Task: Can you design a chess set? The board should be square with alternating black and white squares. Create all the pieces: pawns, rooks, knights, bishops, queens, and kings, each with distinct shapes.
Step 4483:
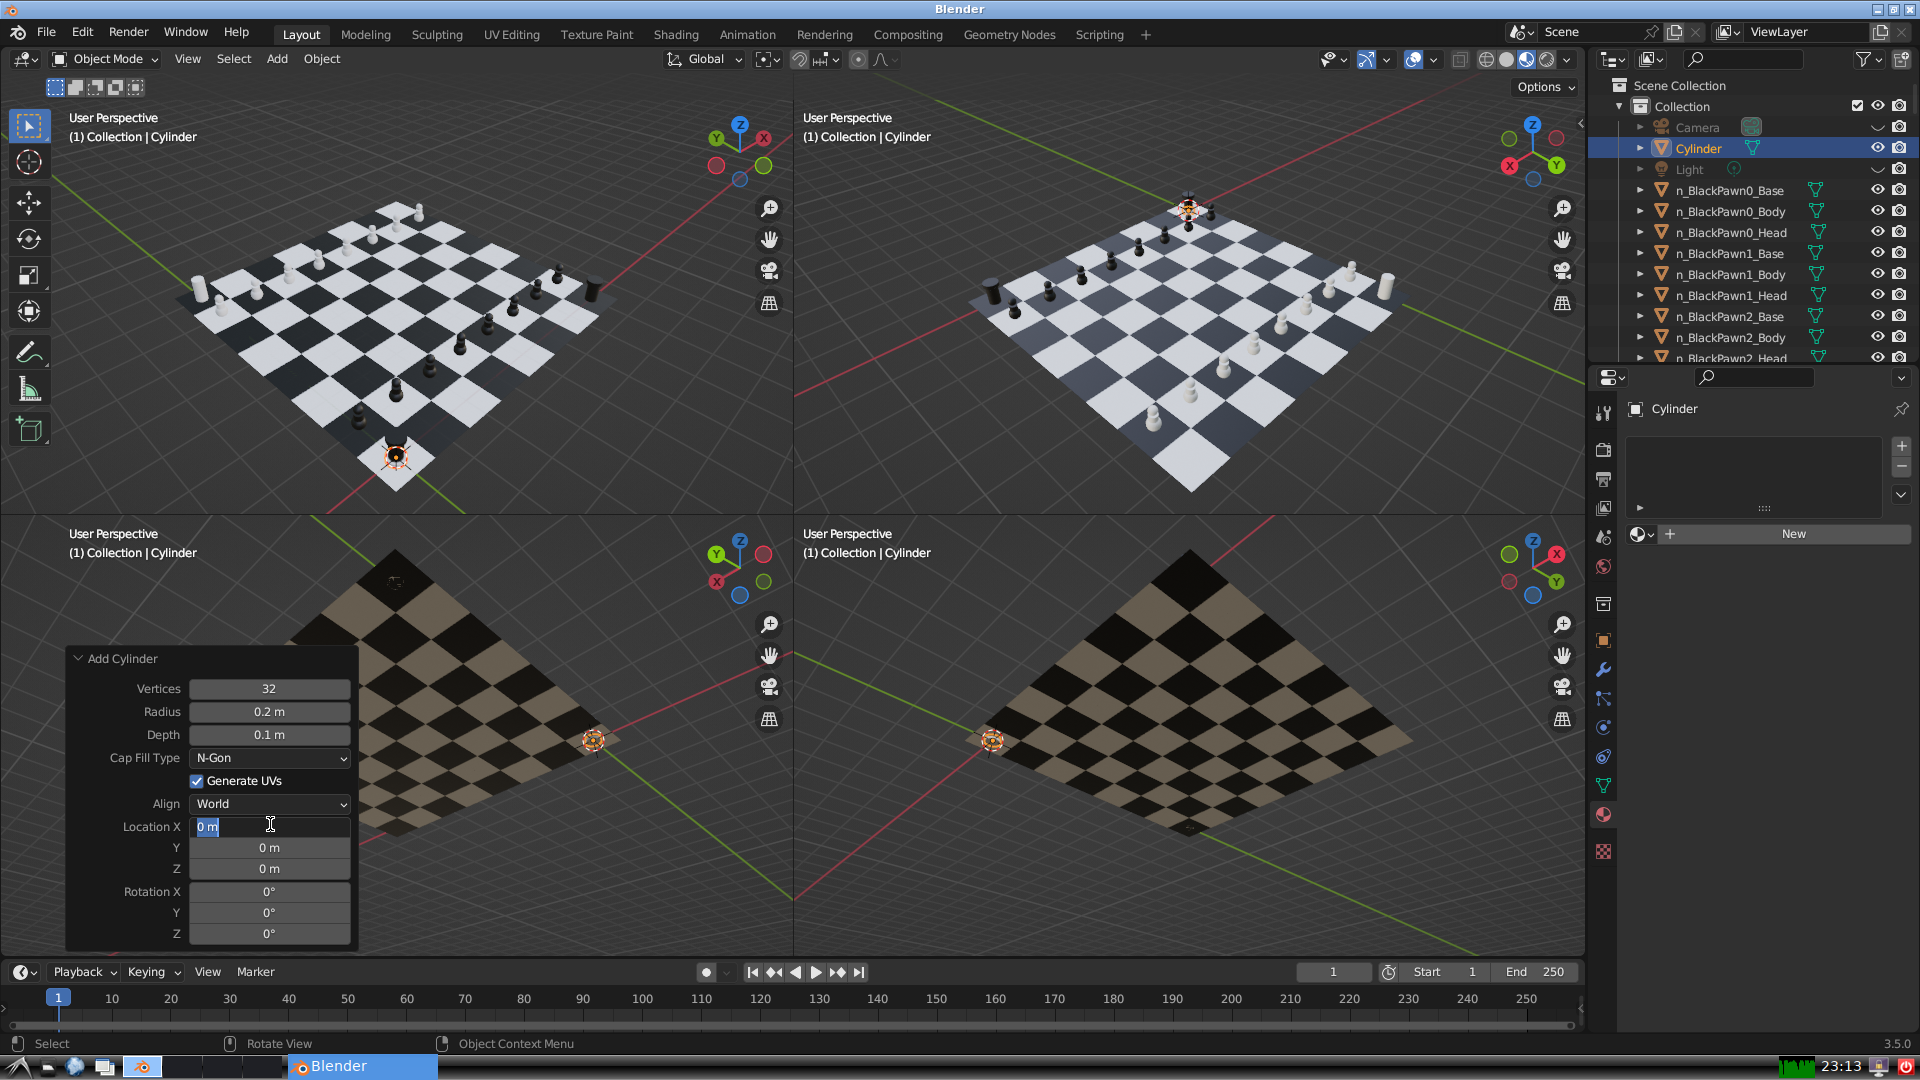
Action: input_text: 0.0